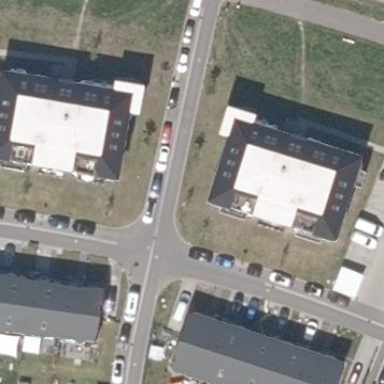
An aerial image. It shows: Residential building.